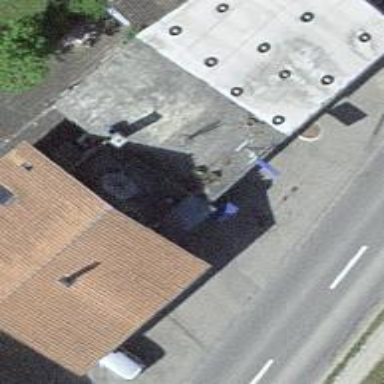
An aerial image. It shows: Fuel station.